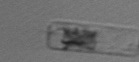
Label: Guinardia_delicatula